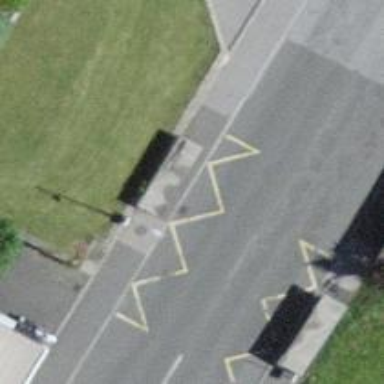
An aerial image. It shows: Bus stop with platform for public transport.